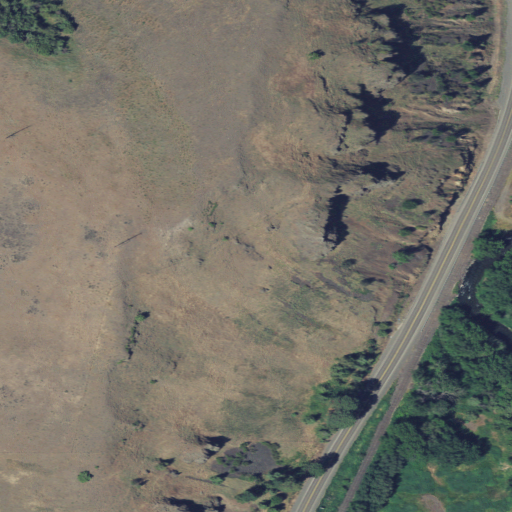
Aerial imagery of cliff(s) in Oregon named Wades Point containing grassland, shrub, low intensity development, evergreen forest, medium intensity development, and pasture